Field crop: tomato
Growth stage: 2
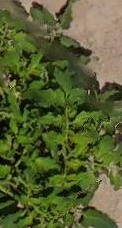
Species: tomato